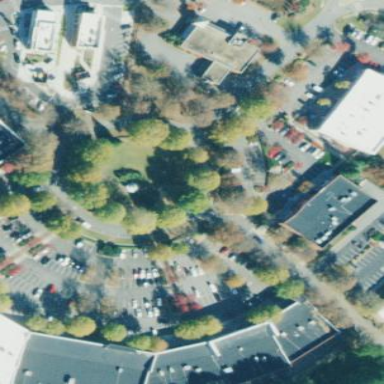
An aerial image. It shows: Residential road that intersects with roundabout.